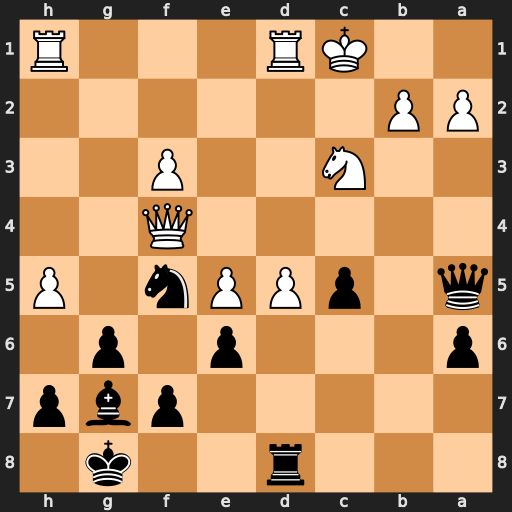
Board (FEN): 3r2k1/5pbp/p3p1p1/q1pPPn1P/5Q2/2N2P2/PP6/2KR3R
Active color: b
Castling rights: -
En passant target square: -
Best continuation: Bh6 Qxh6 Nxh6